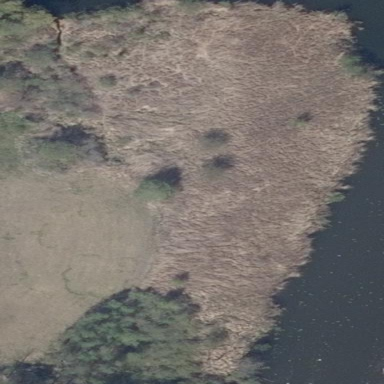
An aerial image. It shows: Wetland area dominated by reedbeds.